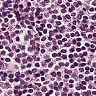
Metastatic tissue present: no